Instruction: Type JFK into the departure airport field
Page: home
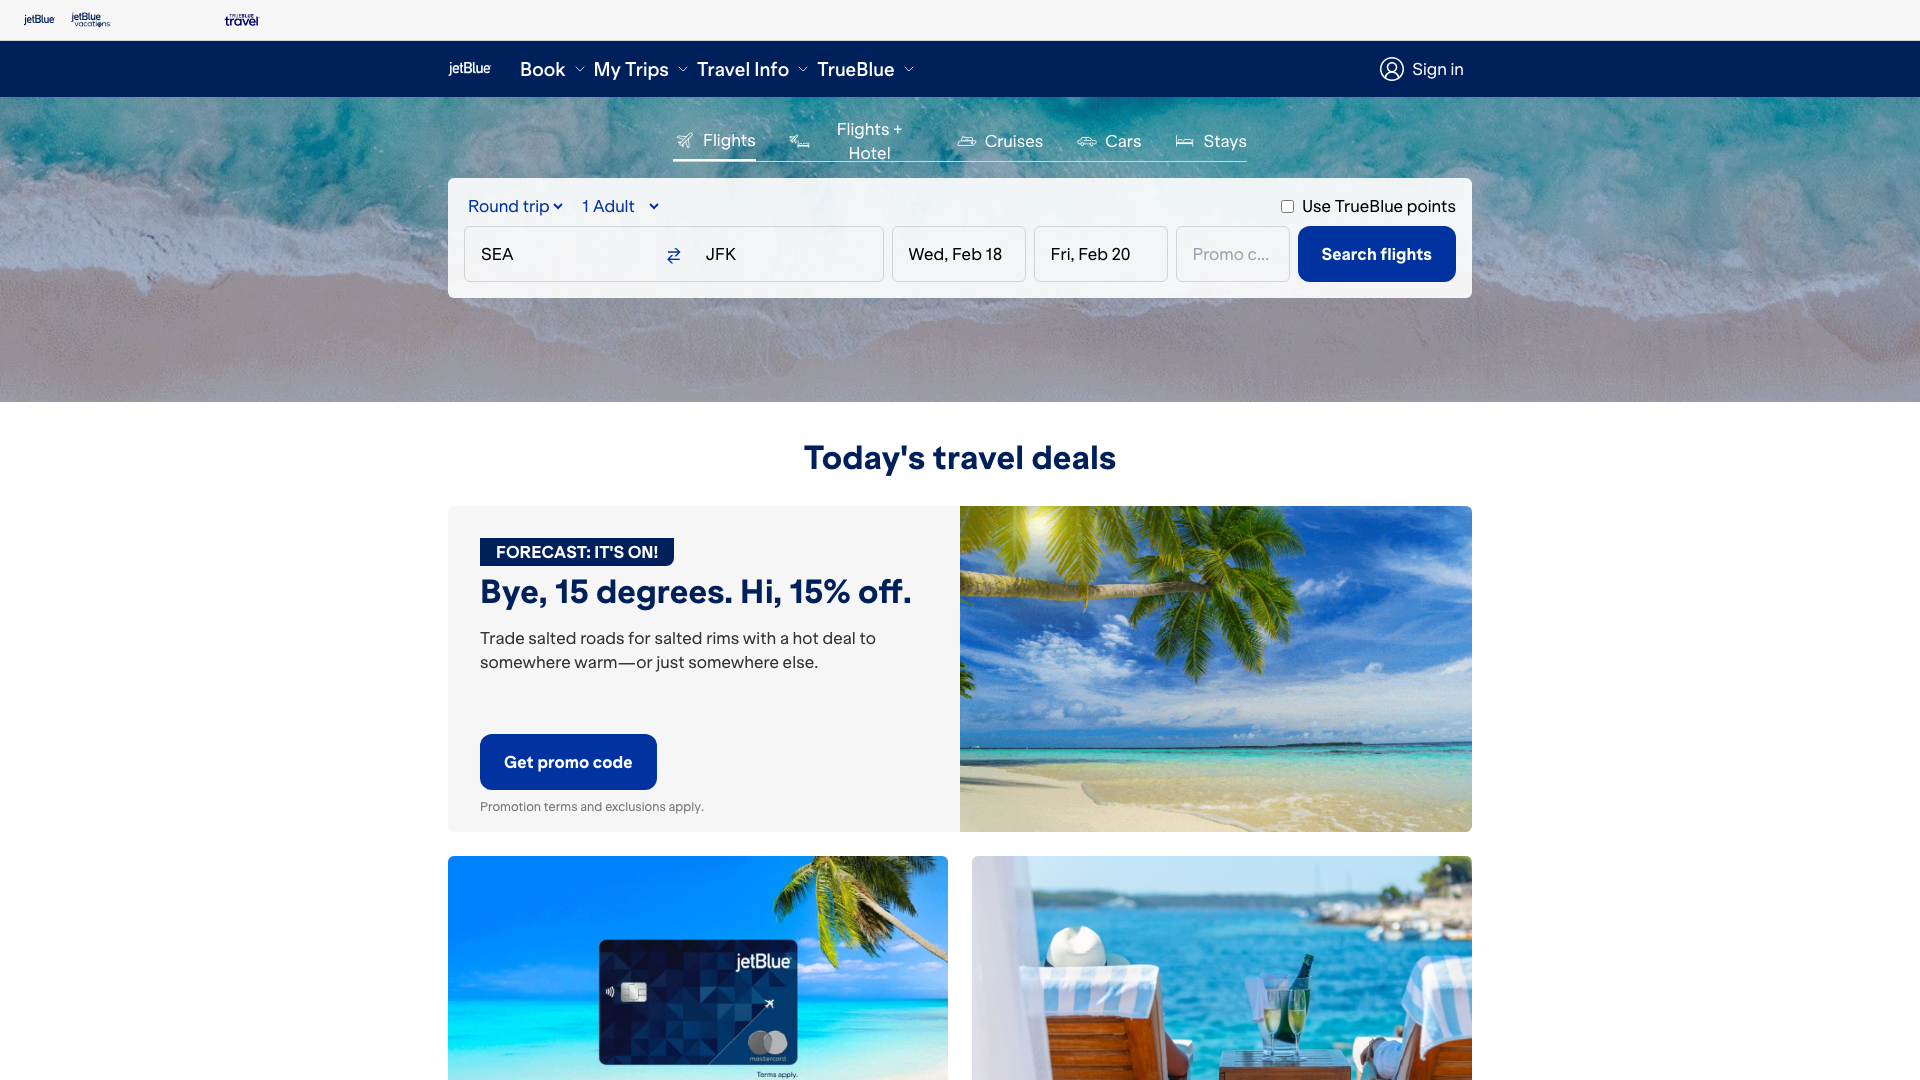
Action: type